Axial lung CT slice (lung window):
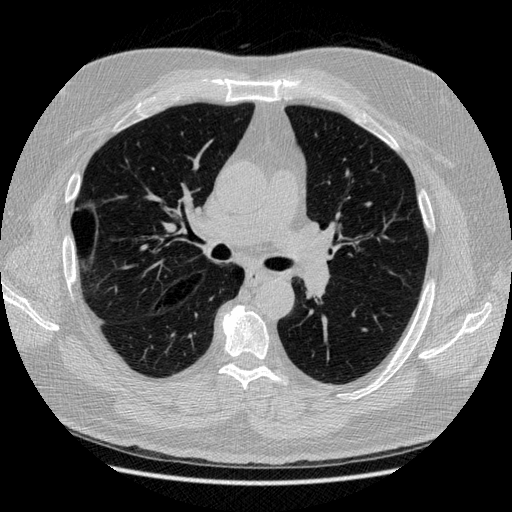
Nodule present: no